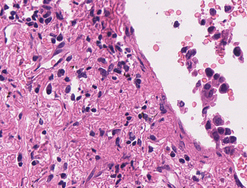
Tumor epithelial tissue: yes
Tumor-associated stroma tissue: yes
Normal tissue: no